Interaction volume radius: 5 \u00c5
Interaction volume height: 30 \u00c5
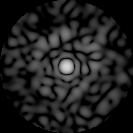
Disorder parameter: 0.8983